Field crop: maize
Growth stage: 1
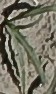
Species: sorghum